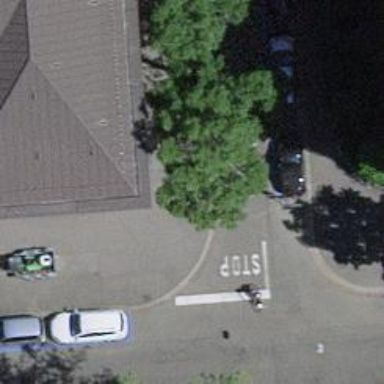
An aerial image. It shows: Asphalt sidewalk along the footway.